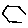
Label: hexagon